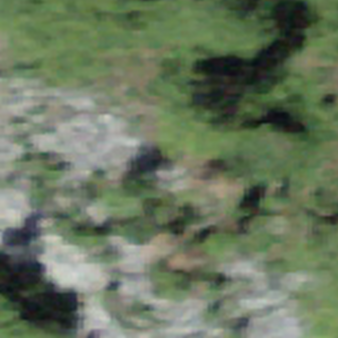
Label: other